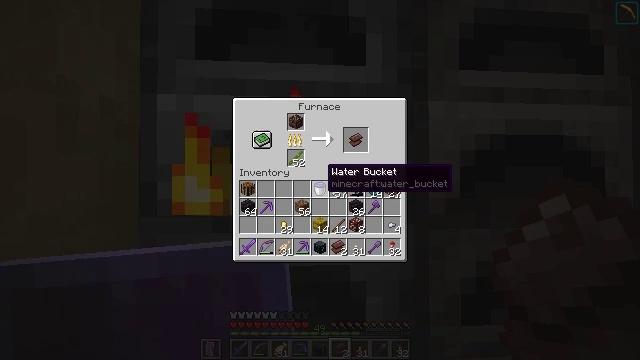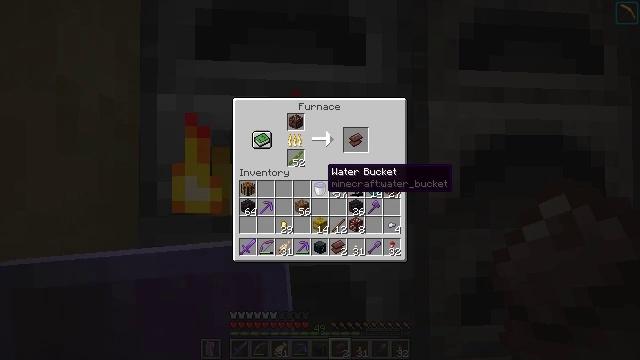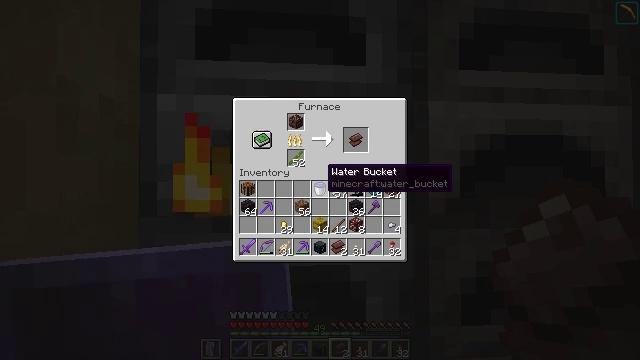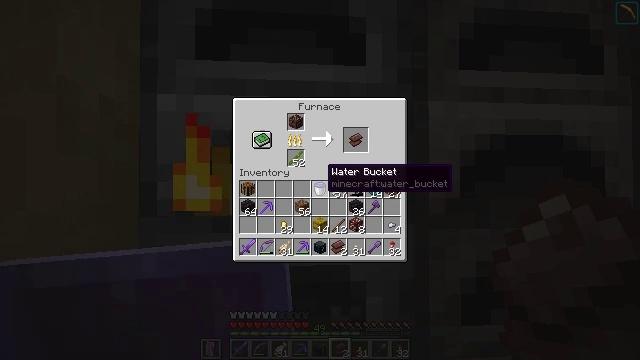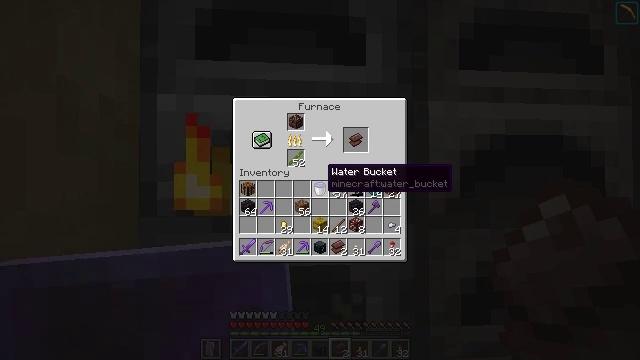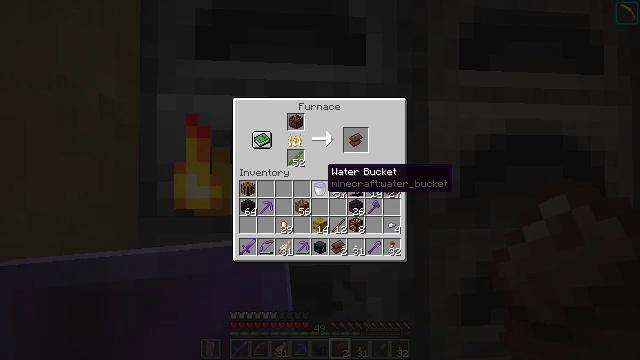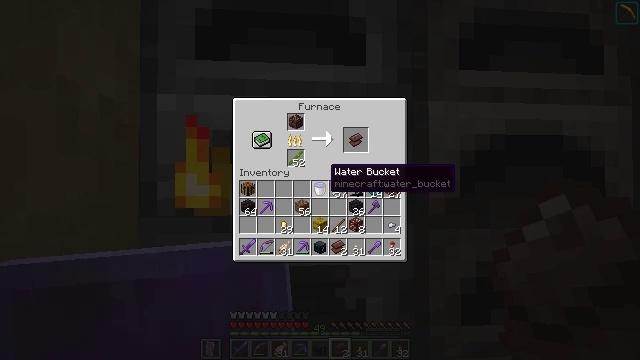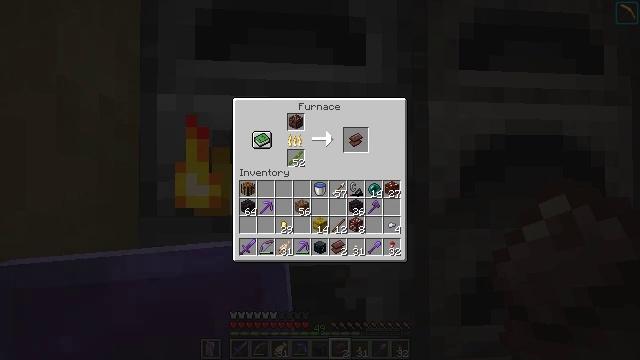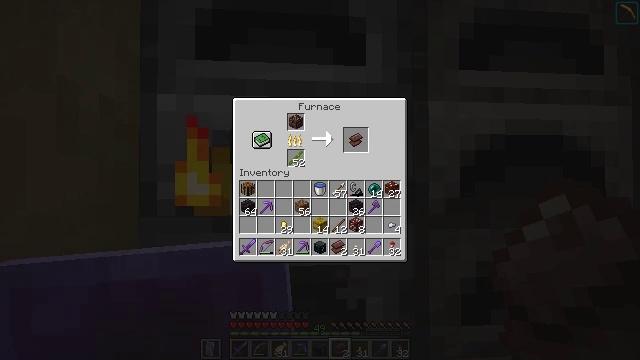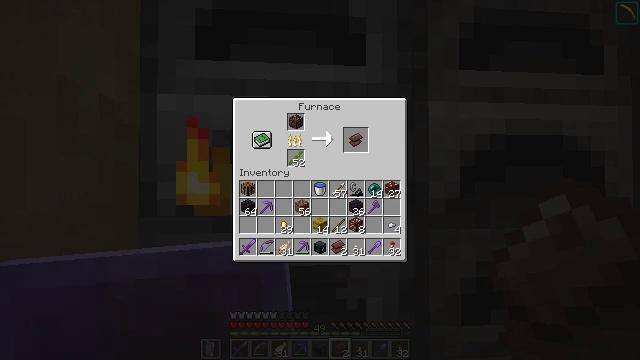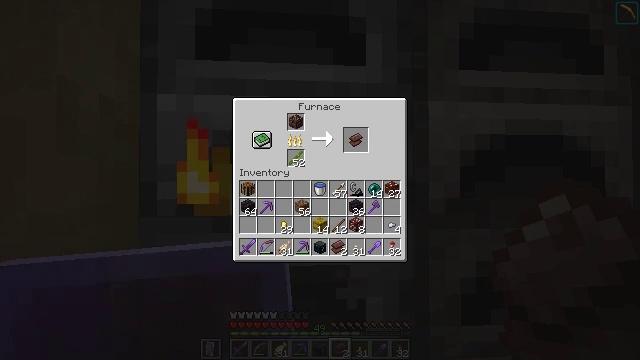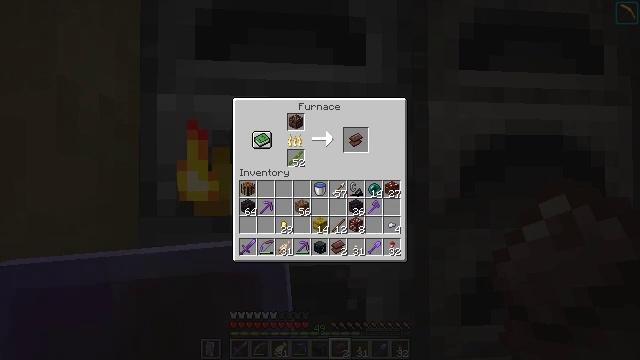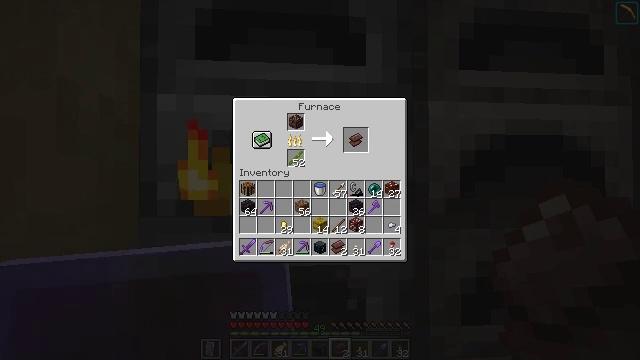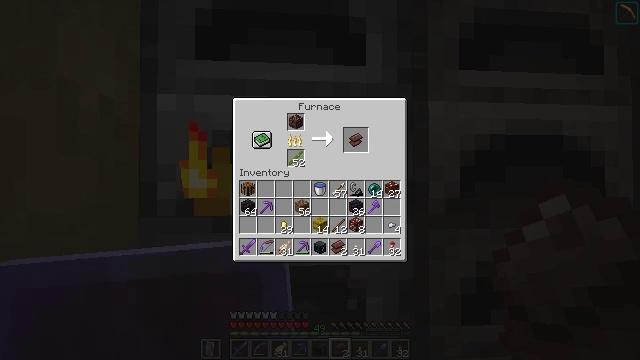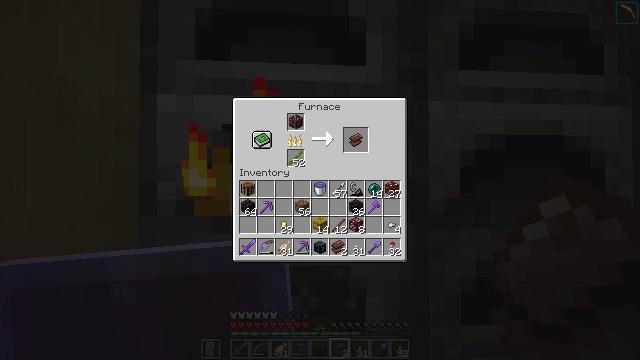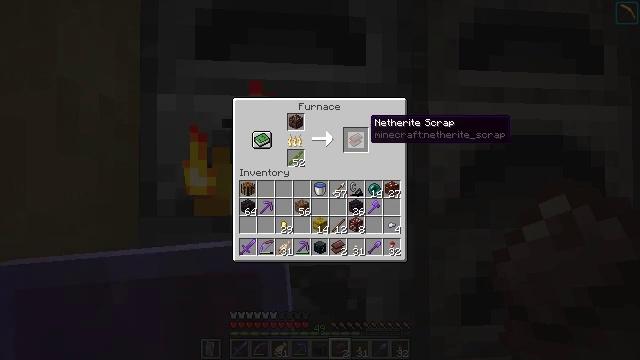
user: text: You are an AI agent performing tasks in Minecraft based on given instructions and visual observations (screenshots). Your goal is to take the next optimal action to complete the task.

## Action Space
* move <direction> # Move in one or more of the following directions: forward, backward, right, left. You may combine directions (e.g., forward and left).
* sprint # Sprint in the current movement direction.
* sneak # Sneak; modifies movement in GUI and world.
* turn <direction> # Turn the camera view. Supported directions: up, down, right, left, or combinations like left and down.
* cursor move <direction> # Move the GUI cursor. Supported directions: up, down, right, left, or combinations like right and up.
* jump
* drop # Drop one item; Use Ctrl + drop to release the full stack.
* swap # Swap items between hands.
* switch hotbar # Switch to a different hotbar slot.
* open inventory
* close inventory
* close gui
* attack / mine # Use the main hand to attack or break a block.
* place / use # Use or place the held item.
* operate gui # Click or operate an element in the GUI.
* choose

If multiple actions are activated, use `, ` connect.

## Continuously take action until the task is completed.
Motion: motion action
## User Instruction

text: Smelt ancient debris to obtain netherite scrap.
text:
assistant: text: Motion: no_op
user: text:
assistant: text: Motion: no_op
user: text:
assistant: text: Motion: no_op
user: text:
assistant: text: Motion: no_op
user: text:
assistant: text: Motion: no_op
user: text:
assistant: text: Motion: no_op
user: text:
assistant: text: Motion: cursor move right
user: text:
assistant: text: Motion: cursor move right and up
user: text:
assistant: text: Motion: no_op
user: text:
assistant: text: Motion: cursor move up
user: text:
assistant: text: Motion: no_op
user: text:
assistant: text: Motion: sneak
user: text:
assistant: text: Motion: sneak
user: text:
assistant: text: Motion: sneak
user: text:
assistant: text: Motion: sneak
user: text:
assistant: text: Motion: sneak
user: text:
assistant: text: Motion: sneak
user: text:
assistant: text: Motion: sneak
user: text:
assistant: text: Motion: sneak
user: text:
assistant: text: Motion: sneak
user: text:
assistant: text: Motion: sneak
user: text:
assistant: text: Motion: sneak
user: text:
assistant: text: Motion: sneak
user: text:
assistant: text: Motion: sneak
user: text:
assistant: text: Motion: sneak
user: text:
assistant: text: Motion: sneak
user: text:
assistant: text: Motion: sneak
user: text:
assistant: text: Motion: sneak
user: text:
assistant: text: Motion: sneak, operate gui
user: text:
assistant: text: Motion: sneak, operate gui